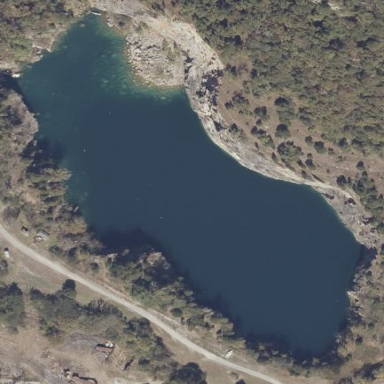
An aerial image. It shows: Pond surrounded by natural water.